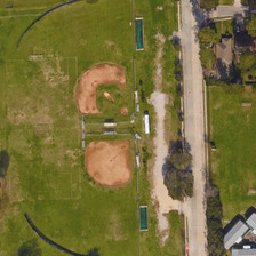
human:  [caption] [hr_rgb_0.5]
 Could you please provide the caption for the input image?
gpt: there are two small basefields next to a football fields and a straight road .

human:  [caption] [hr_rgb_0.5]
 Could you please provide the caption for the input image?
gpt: this sport park alongside the road has two baseballfield besides a soccer pitch .

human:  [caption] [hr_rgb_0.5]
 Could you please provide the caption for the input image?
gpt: two baseball field with bright green grass beside the highway .

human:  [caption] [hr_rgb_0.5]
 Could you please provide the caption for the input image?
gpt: on one side of the road  there are two baseballfields and one football court; on the other side  there are some houses decorated with trees .

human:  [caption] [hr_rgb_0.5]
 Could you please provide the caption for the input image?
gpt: two baseball fields are near a road with several buildings and green trees in two sides of it .